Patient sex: F
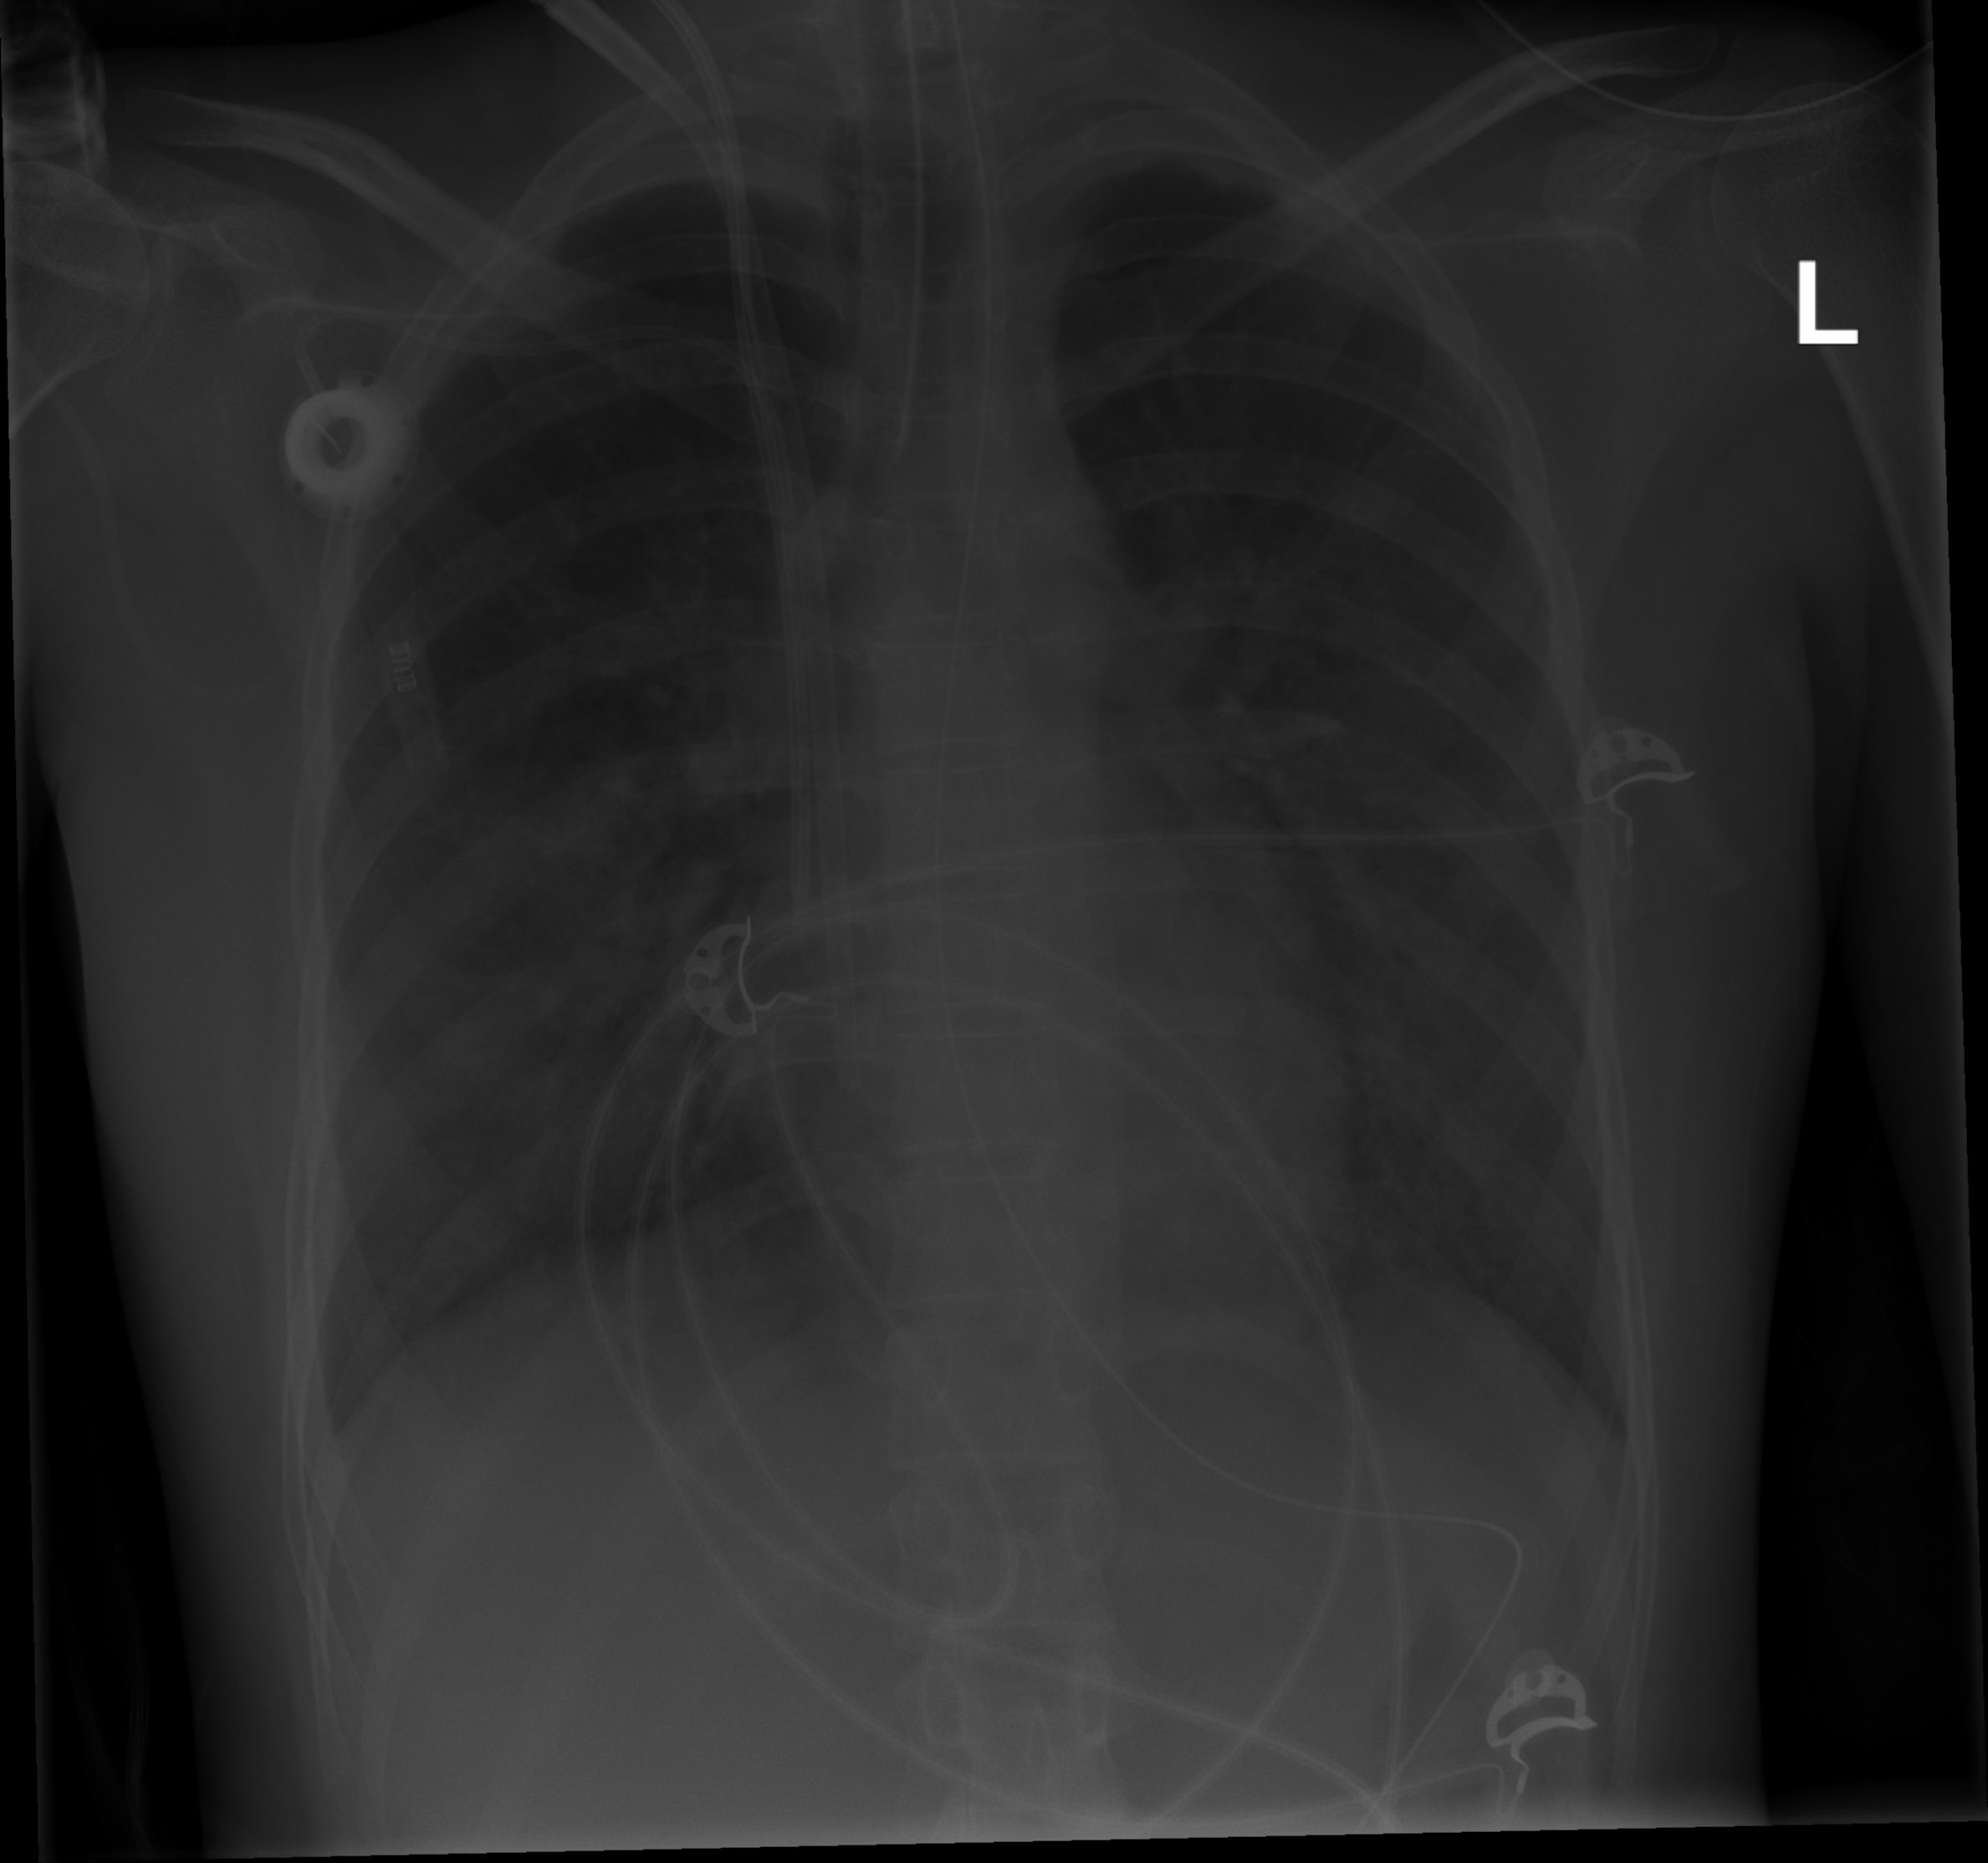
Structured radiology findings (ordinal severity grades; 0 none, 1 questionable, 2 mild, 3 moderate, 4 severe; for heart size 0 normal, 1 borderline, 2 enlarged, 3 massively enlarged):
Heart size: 0
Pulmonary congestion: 0
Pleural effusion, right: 2
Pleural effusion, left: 0
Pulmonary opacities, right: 2
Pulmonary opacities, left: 2
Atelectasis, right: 0
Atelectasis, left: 0